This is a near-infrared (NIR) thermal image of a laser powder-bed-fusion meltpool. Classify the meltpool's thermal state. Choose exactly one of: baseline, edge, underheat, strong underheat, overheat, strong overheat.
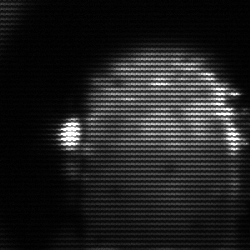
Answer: baseline